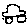
Label: car